Question: Recently I've stumbled upon a very strange error. I'm creating tutorial asp mvc project (mvc music store, available on many sites). When I debug it with Chrome, ads are showing.

when I debug it with FF or IE, no ads are shown.
Why is that ? How can I prevent it ?
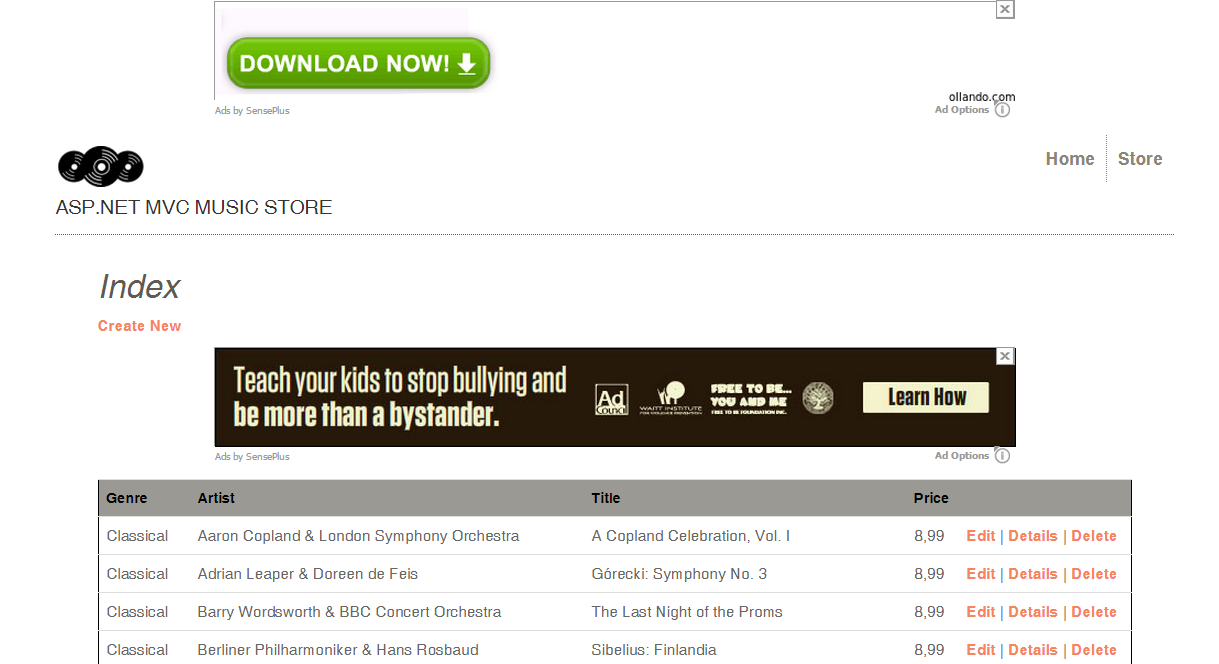
Answer: That is strange, perhaps you have some sort of adware. Try installing an <URL>